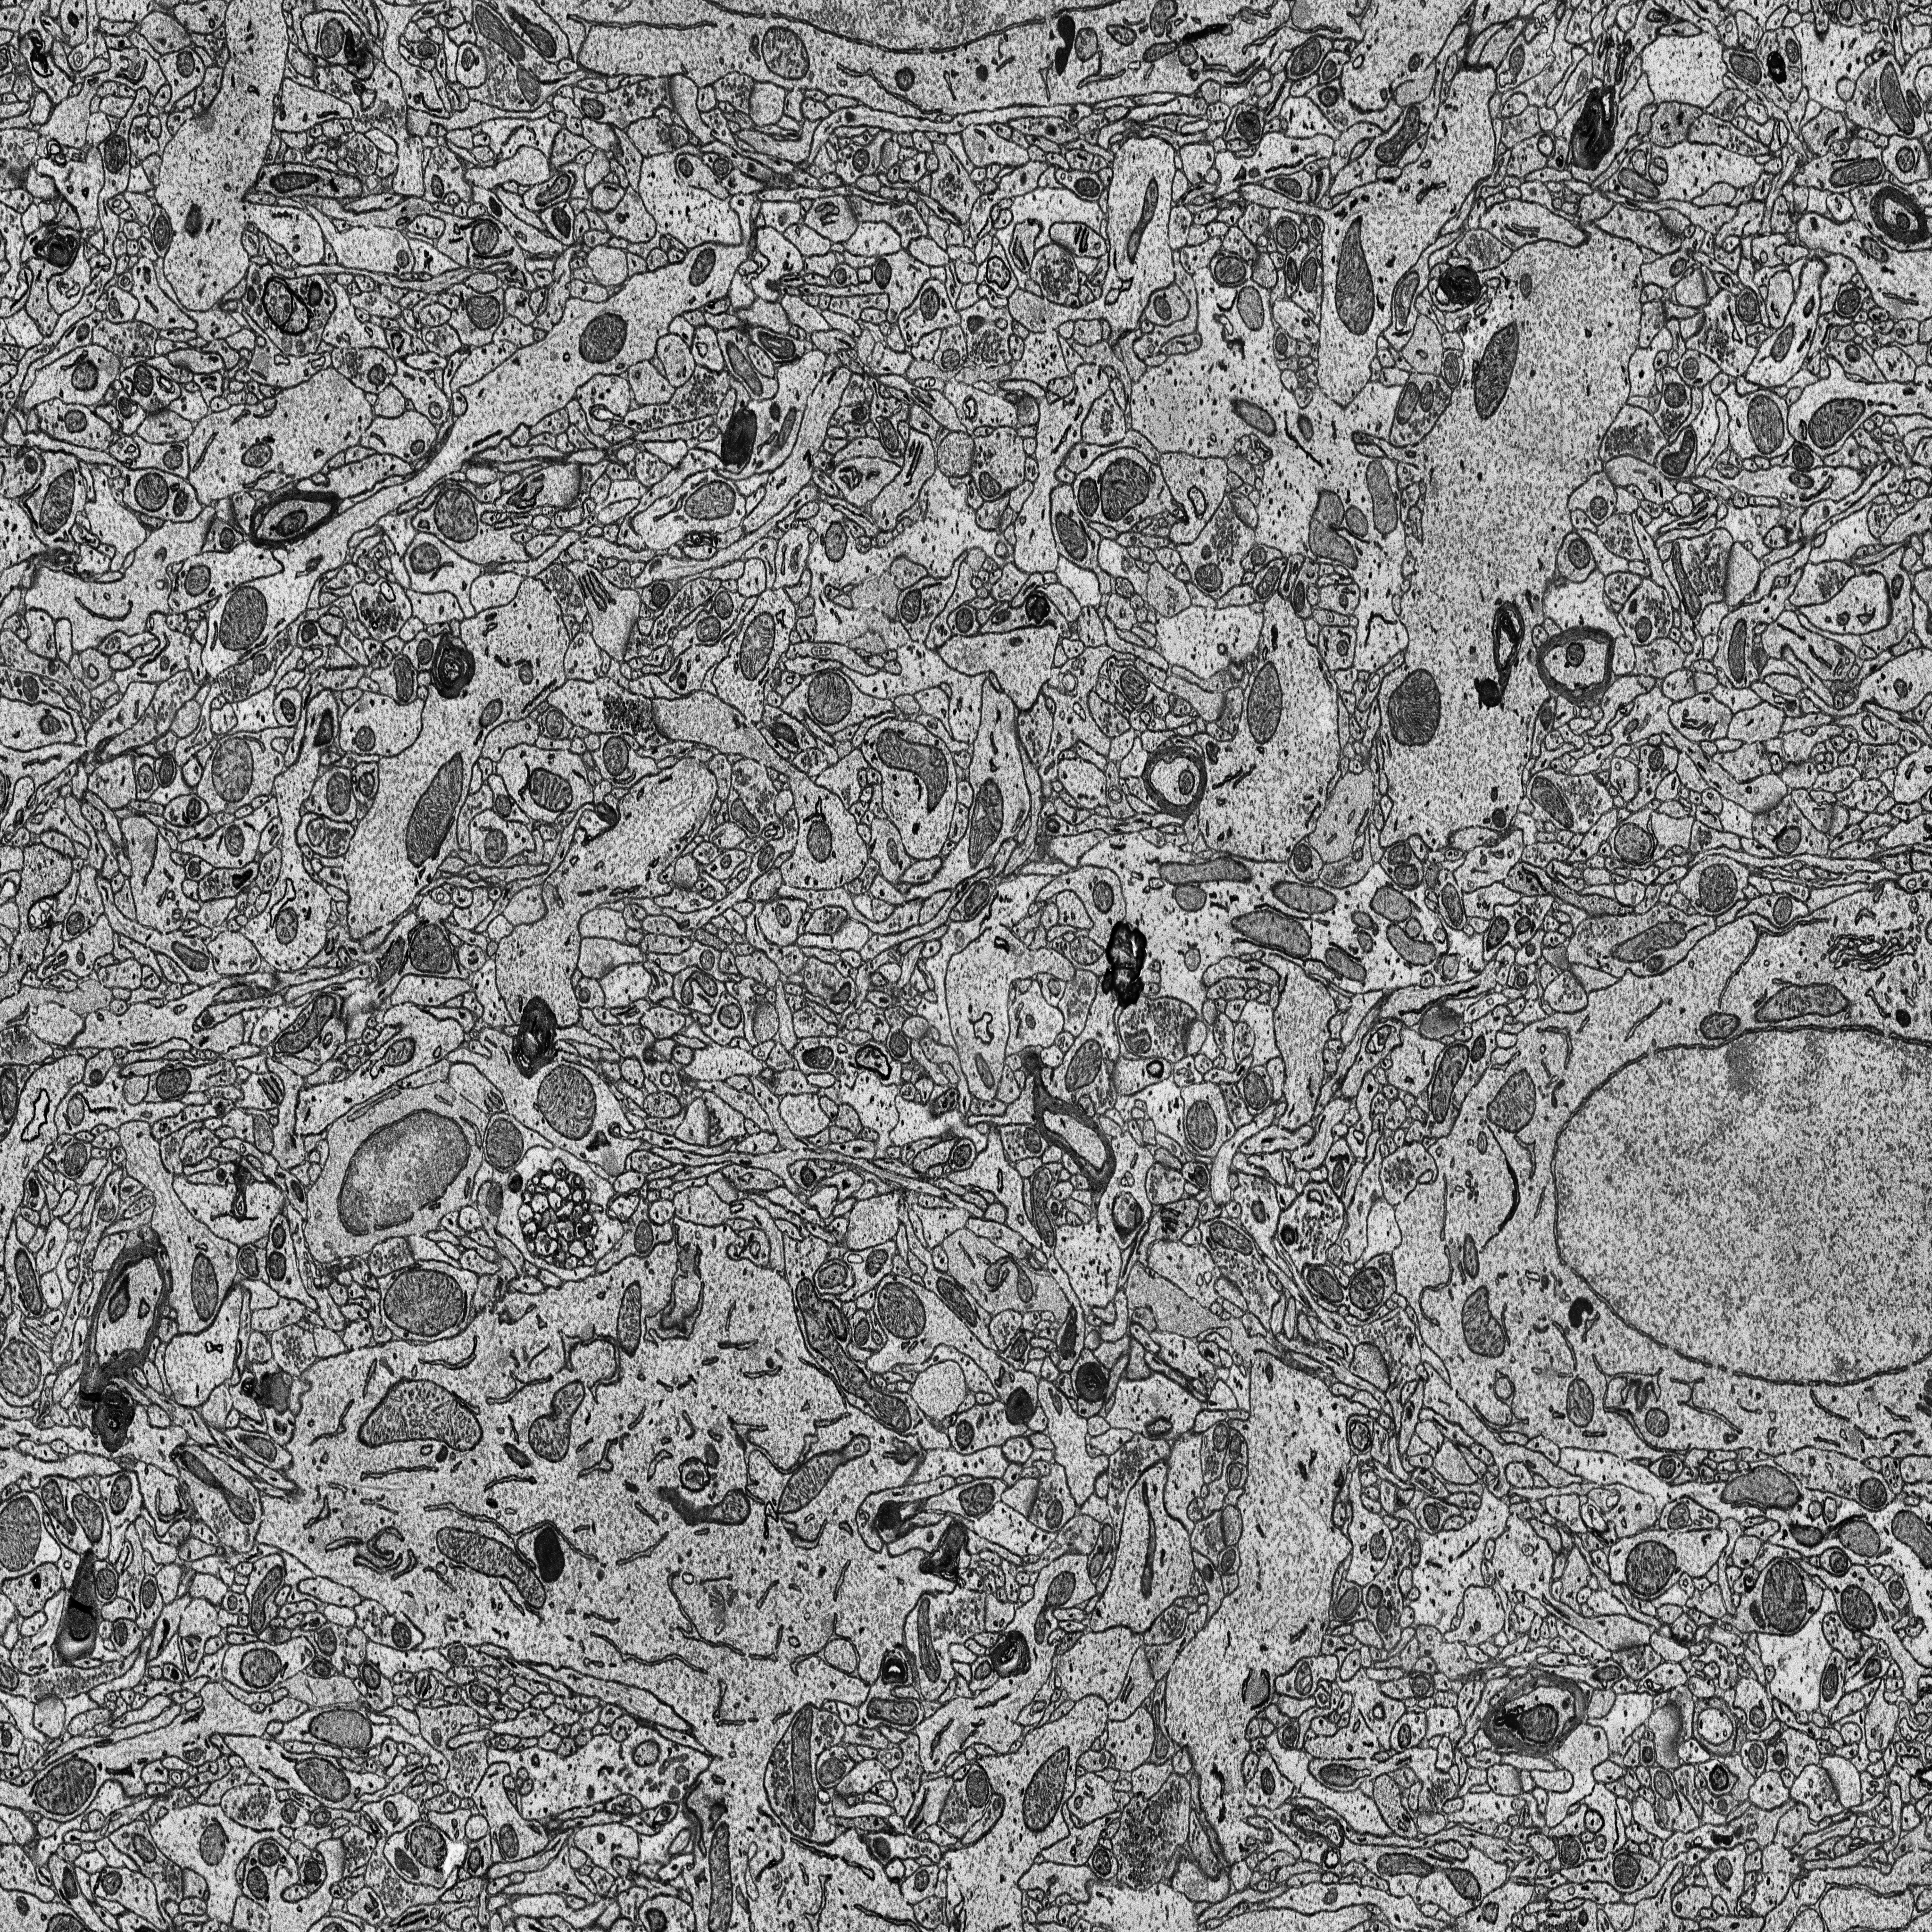
Electron microscopy slice of rat cortex tissue
Slice depth (z): 168
Mitochondria instances in slice: 411